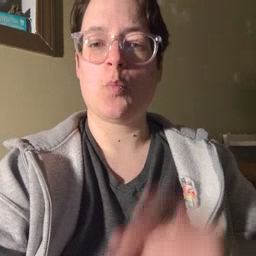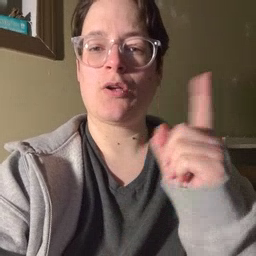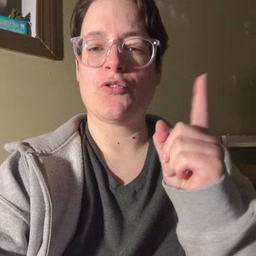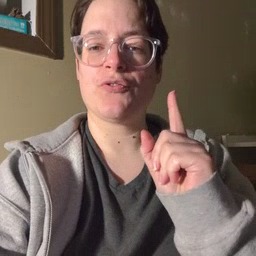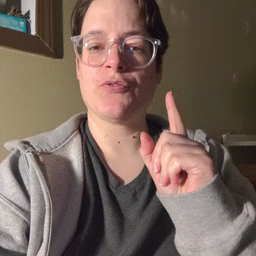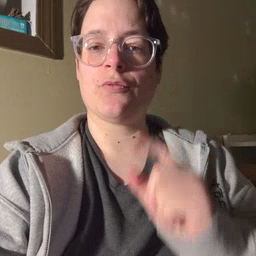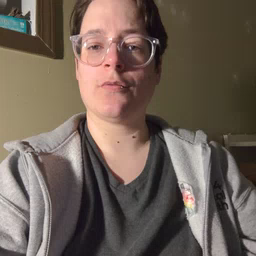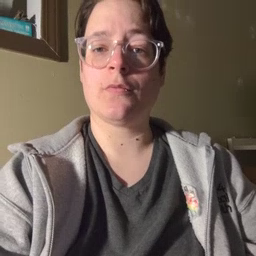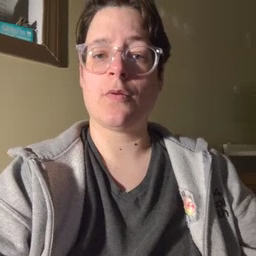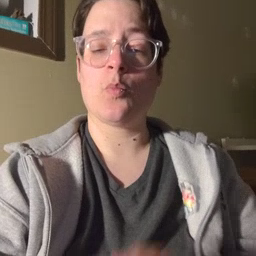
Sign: where